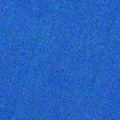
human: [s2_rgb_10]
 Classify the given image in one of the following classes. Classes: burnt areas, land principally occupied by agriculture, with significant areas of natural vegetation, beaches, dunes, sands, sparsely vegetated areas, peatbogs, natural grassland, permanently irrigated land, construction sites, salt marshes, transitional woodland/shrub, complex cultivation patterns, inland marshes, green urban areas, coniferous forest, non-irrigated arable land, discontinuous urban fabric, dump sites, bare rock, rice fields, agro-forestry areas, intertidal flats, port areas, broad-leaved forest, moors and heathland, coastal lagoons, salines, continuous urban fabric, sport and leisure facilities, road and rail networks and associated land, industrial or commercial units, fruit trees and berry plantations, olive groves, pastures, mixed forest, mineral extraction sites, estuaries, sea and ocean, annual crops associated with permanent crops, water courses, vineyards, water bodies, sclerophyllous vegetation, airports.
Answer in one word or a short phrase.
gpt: sea and ocean